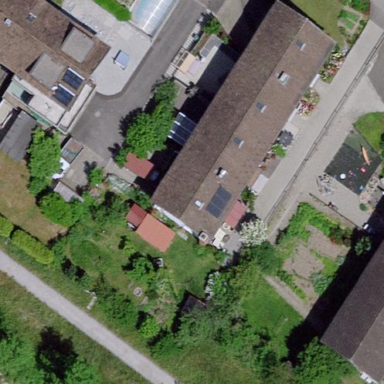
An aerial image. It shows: Terrace building.